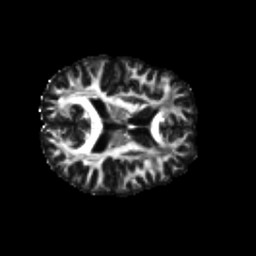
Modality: FA
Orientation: axial
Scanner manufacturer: siemens
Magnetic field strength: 3 T
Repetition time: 4.16 s
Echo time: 0.0806 s